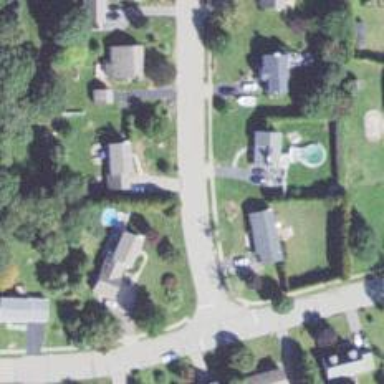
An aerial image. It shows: Residential road with sidewalk on the left.